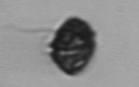
Label: Kryptoperidinium_triquetrum